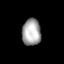
Tissue: lung
Cell type: Fibroblasts
Senescence score: 0.5865
Nuclear area (px): 496
Mean DAPI intensity: 165.526